Question: I have a 'List' of objects that contain another 'List'. I want to bind both 'List's to different controls (one nested within the other - a 'ListView' as 'GridViewItem'). But I can't get the <URL> to work.
Very close to this question comes <URL>.
And there is an article regarding this in the MSDN documentation:
<URL> - could be the solution, but I find it difficult to apply it to my code.
Other articles touch this topic, but not that good and also as a new user I'm not allowed to include more than two hyperlinks in a question.
My code looks similar to this (changed to city / restaurant scenario for clarity):
'''
public class City
{
string Name { get; set; }
List<Restaurant> RestaurantList { get; set; }
//.. also a constructor with parameters for the properties and an overriding toString method that returns Name
}
public class Restaurant
{
string Name { get; set; }
List<Uri> UriList { get; set; }
//.. also a constructor with parameters for the properties and an overriding toString method that returns Name
}
'''
'''
//.. getting a List of cities (with restaurants), that is being created in some model class
this.DefaultViewModel["Items"] = Cities;
'''
Some people set the 'DataContext' instead. I got this from the MSDN tutorials and it worked so far. But I'm not sure which is "better".
I want to have a 'GridView' with the Cities as 'GridViewItem's. Within one 'GridViewItem' there's a 'Grid', displaying the 'City''s 'Name' in the top row and a 'ListView' below. The 'ListView' contains the 'Restaurant's (only of that 'City'!). The 'ListViewItem's are only 'TextBlocks' showing the 'Restaurant''s 'Name'.
I want only the 'Restaurant's to be clickable.
Like this:

'''
<!-- the following line is at the very top and the reason why it should work without setting DataContext explicitly -->
DataContext="{Binding DefaultViewModel, RelativeSource={RelativeSource Self}}"
<!-- ... -->
<GridView Grid.Row="1" ItemsSource="{Binding Items}" SelectionMode="None">
<GridView.ItemTemplate>
<DataTemplate>
<Grid Height="500" Width="200" Margin="50" Background="Gray">
<Grid.RowDefinitions>
<RowDefinition/>
<RowDefinition Height="5*"/>
</Grid.RowDefinitions>
<TextBlock TextWrapping="Wrap" Text="{Binding Name}"/>
<ListView
Grid.Row="1"
ItemsSource="{Binding RestaurantList}" IsItemClickEnabled="True">
<ListView.ItemTemplate>
<DataTemplate>
<TextBlock Text="{Binding Name}" Tapped="Restaurant_Click"/>
</DataTemplate>
</ListView.ItemTemplate>
</ListView>
</Grid>
</DataTemplate>
</GridView.ItemTemplate>
</GridView>
'''
This way only gray boxes are shown. When changing the 'TextBlock''s binding to 'Text="{Binding}"' then at least the 'Name's of the Cities are shown. Which I don't understand and also don't want, because I guess the overriding of the 'toString' methods is not meant to be used this way. The 'Name's of the 'Restaurant's don't show up in both cases.
Also, the scrolling somehow broke in this view, but that's a different story I suppose.
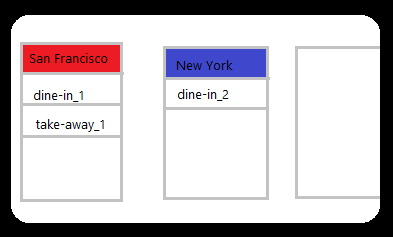
Answer: The databinding engine needs <URL>:
> You can bind to public properties, sub-properties, as well as
indexers, of any common language runtime (CLR) object.
But if you don't specify it explicit the compiler treats members by default <URL> e.g. 'private' in your case.
So you need to declare your properties as 'public':
'''
public class City
{
public string Name { get; set; }
public List<Restaurant> RestaurantList { get; set; }
}
public class Restaurant
{
public string Name { get; set; }
public List<Uri> UriList { get; set; }
}
'''